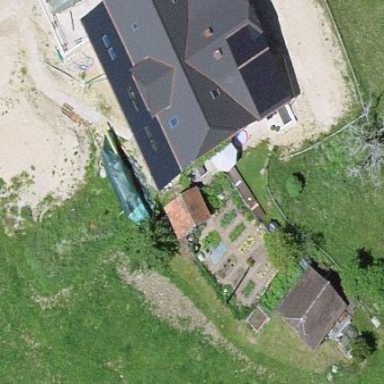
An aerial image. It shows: Farm building.